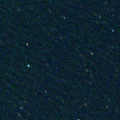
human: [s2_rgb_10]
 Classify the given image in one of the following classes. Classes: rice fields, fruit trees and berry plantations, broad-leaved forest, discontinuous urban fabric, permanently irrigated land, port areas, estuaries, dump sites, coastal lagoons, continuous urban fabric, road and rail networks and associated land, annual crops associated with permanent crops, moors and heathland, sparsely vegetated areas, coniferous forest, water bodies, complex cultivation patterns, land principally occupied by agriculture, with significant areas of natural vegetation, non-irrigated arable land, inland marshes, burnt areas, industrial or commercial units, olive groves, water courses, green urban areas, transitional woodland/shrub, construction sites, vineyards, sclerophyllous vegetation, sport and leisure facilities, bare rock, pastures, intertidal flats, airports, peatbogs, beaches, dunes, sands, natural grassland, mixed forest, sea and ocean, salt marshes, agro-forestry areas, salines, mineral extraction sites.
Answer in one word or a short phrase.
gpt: sea and ocean